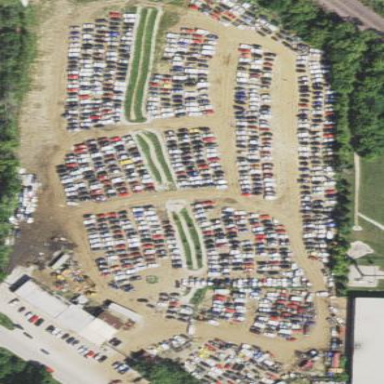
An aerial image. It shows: Scrap yard located in industrial area.